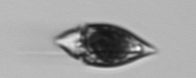
Label: Amphidinium